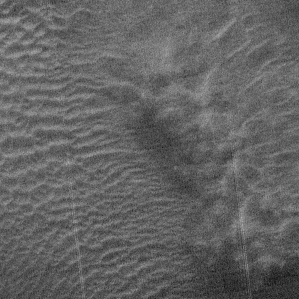
Label: frost